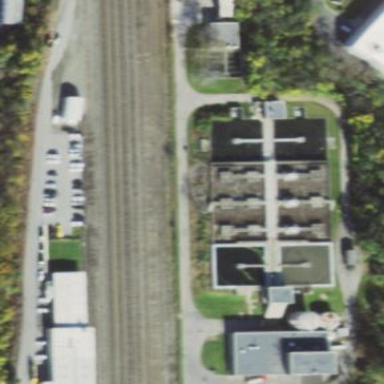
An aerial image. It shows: View of wastewater plant.